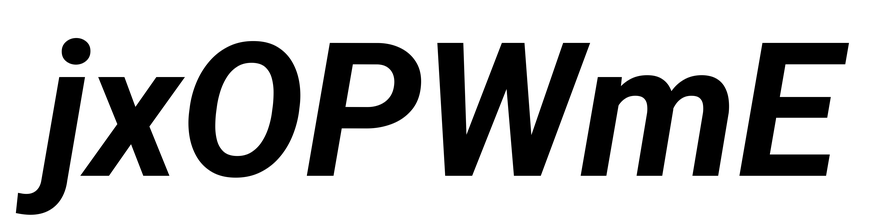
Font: Roboto-Italic_Bold_Italic